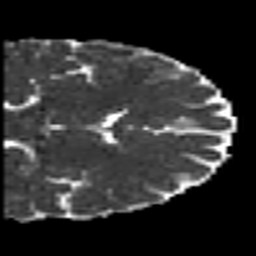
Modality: MD
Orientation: coronal
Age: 49
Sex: male
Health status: healthy
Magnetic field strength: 3 T
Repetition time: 7 s
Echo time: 0.0926 s